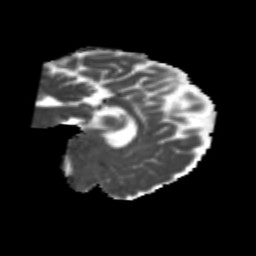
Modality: MD
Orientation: sagittal
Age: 28
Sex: female
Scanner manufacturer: siemens
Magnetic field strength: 3 T
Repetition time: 1.8 s
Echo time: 0.07 s